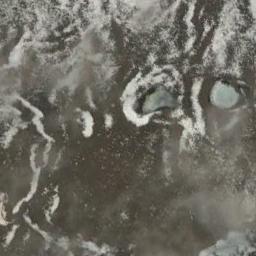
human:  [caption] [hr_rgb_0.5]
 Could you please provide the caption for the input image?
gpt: The desert is on the hill full of black sand .

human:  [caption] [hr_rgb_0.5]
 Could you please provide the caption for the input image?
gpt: The desert covers the white bare land and thin clouds were floating in the air .

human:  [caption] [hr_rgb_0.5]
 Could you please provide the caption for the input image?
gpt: The desert has dark gray soil and white soil and the desert terrain is rugged .

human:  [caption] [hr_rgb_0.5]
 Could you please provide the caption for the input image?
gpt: There are many lines in the desert .

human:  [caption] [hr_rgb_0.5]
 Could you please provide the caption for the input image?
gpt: A desert covered with some brown bare land and white rocks .